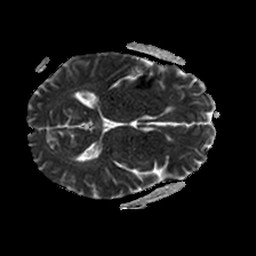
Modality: ADC
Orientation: axial
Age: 56
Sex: male
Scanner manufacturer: philips
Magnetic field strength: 1.5 T
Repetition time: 3.267 s
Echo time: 0.06922 s